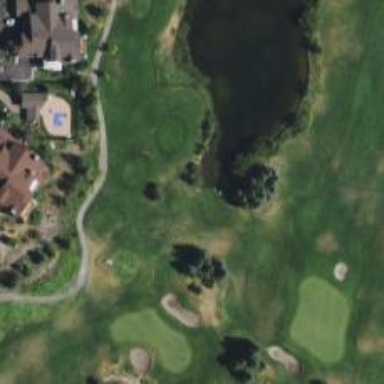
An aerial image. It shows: Golf tee.